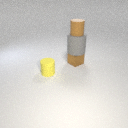
large gray rubber cylinder below small brown rubber cylinder